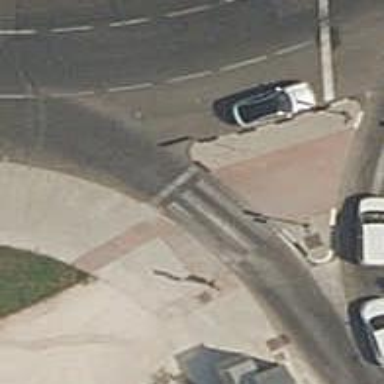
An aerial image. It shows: Road with traffic signals at crossing.